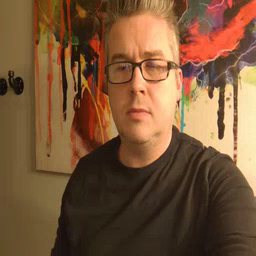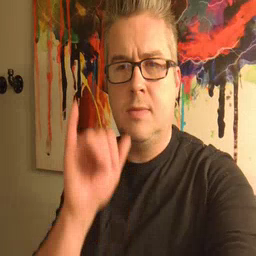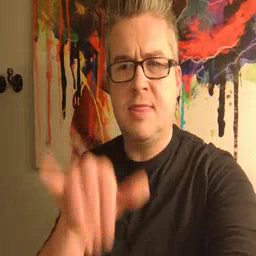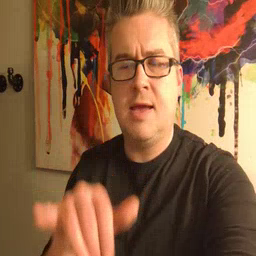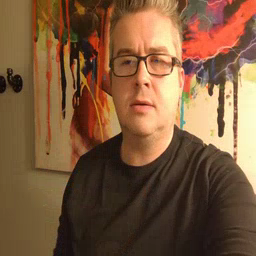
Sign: that